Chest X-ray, PA view. Patient: 43 years old, sex M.
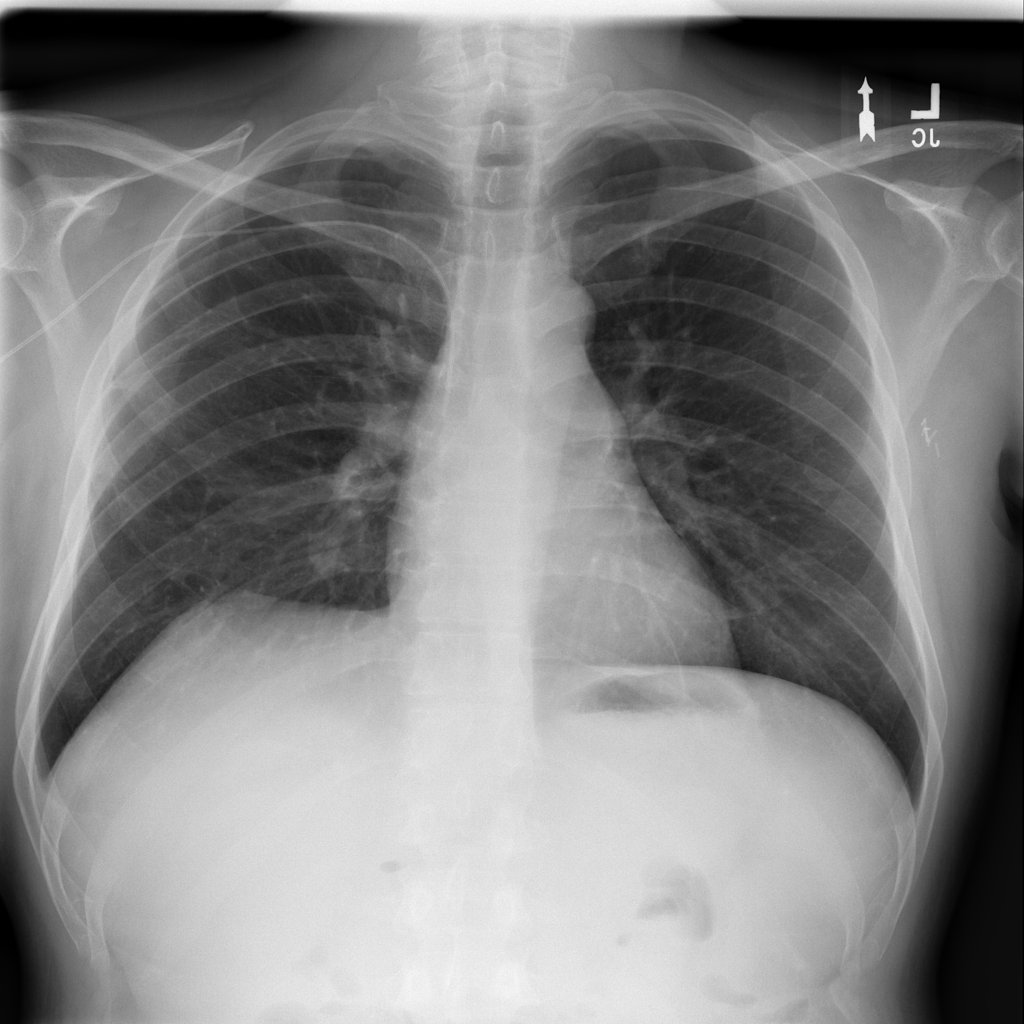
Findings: No Finding